Question: I'm using a custom title for homepage and other pages, but I have '"' before each title except the homepage, Any idea how to remove it?

My header code is:
'''
<?php if ( is_front_page() && is_home() ) {
bloginfo('name'); ?> &raquo; <?php bloginfo('description');
} elseif ( is_front_page()){
bloginfo('name'); ?> &raquo; <?php bloginfo('description');
} elseif ( is_home()){
bloginfo('name'); ?> &raquo; <?php bloginfo('description');
} else {
wp_title(); ?> &raquo; <?php bloginfo('name');
}
?>
'''
As well I have tried the following loop, but still same error
'''
<?php
if (is_front_page() ) {
bloginfo('name'); ?> &raquo; <?php bloginfo('description');
} else {
wp_title(); ?> &raquo; <?php bloginfo('name');
}
?>
'''
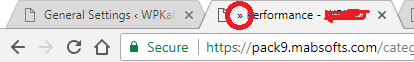
Answer: i have found the solution
Error Line:
'''
wp_title(); ?> &raquo; <?php bloginfo('name');
'''
Replaced with:
'''
wp_title('&raquo;', true, 'right'); ?> <?php bloginfo('name');
'''
Final Code:
'''
<?php if ( is_front_page() && is_home() ) {
bloginfo('name'); ?> &raquo; <?php bloginfo('description');
} elseif ( is_front_page()){
bloginfo('name'); ?> &raquo; <?php bloginfo('description');
} elseif ( is_home()){
bloginfo('name'); ?> &raquo; <?php bloginfo('description');
} else {
wp_title('&raquo;', true, 'right'); ?> <?php bloginfo('name');
}
?>
'''